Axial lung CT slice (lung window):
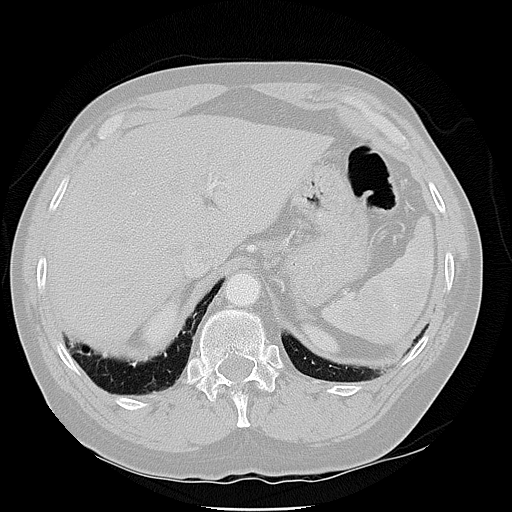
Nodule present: no